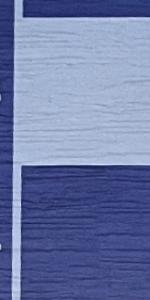
Label: Empty